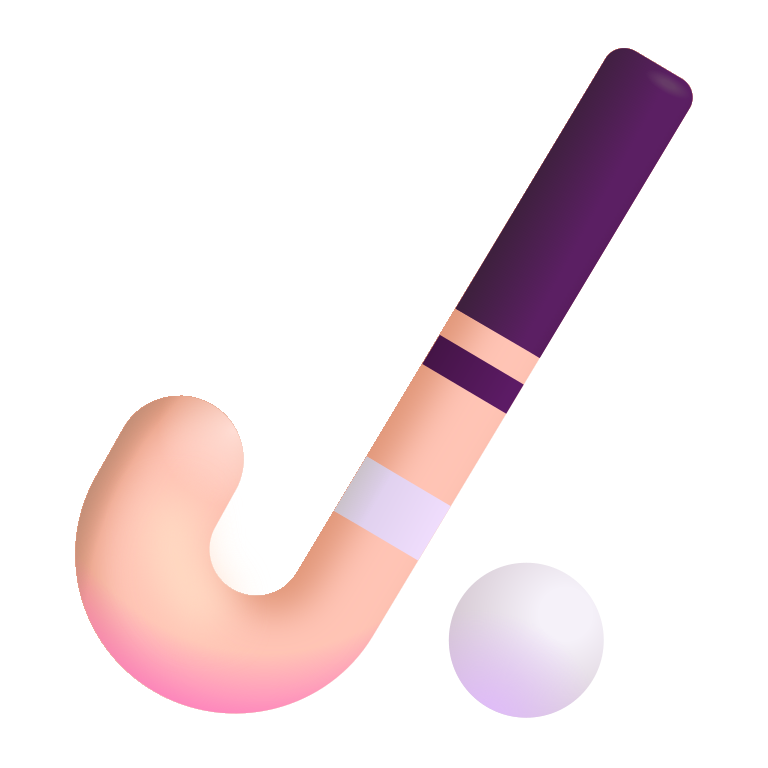
field hockey color